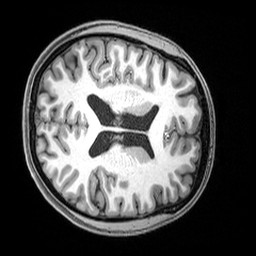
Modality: T1w
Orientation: axial
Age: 23
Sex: female
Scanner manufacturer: siemens
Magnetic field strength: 3 T
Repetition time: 2.3 s
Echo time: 0.00291 s